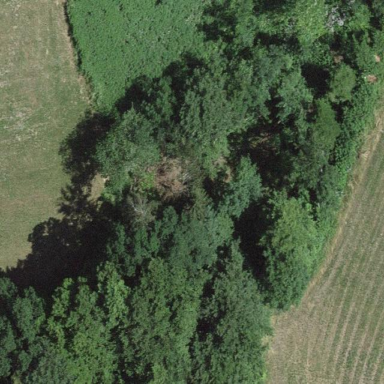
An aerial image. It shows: Forest area.